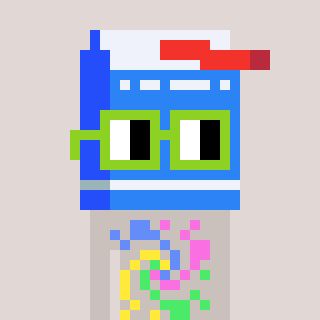
a pixel art character with square light green glasses, a milk-shaped head and a foggrey-colored body on a warm background